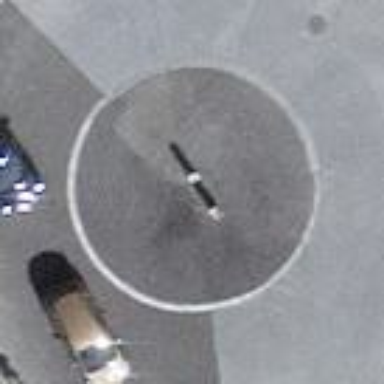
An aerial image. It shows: Secondary road with asphalt surface leading to roundabout.